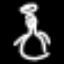
Label: angel